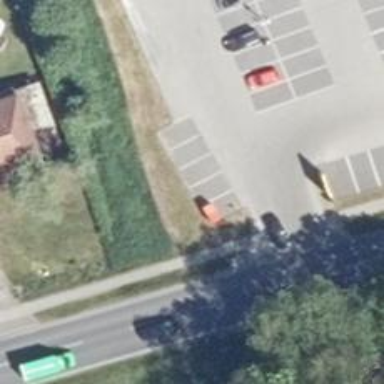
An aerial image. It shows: Parking aisle designated as service road.